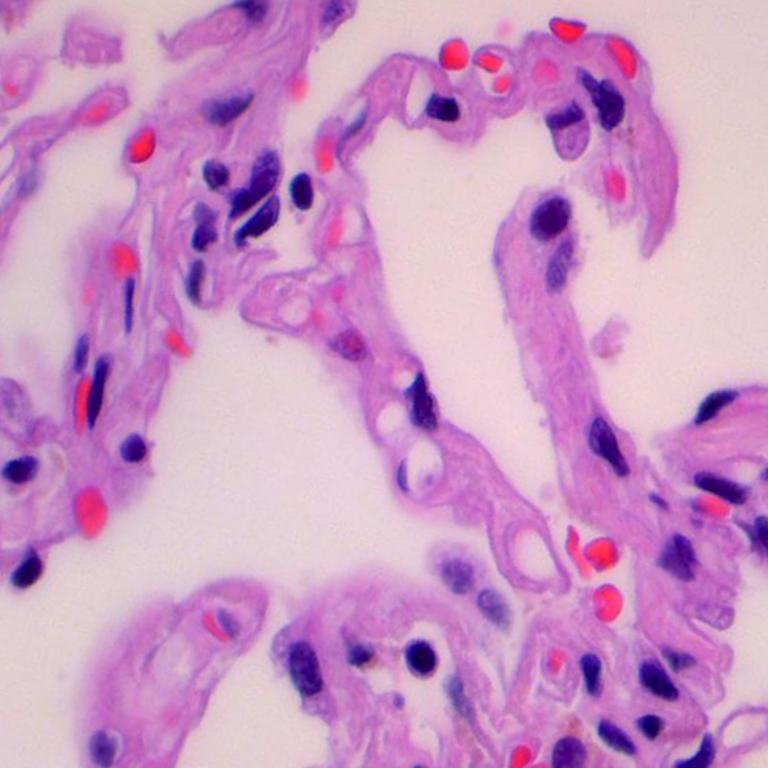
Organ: lung
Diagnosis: benign